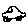
Label: car